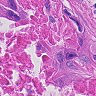
Metastatic tissue present: yes